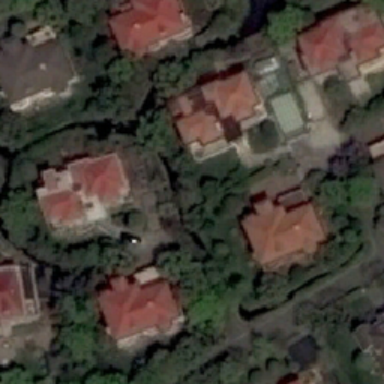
Some red cottage is distributed in the forest .